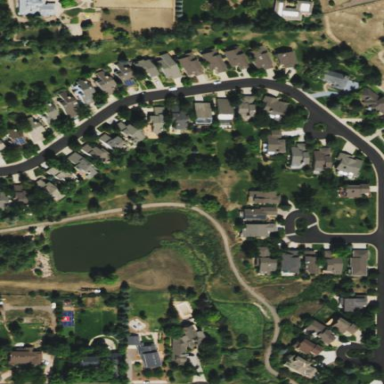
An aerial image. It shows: Residential area consisting of single-family homes.